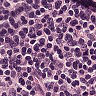
Metastatic tissue present: no